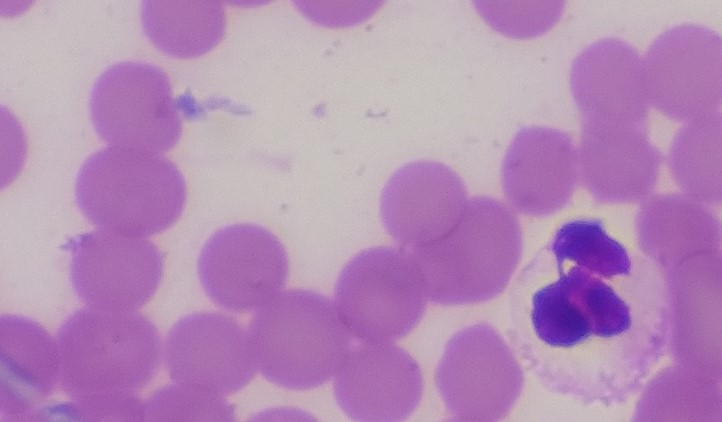
White blood cell type: Neutrophil